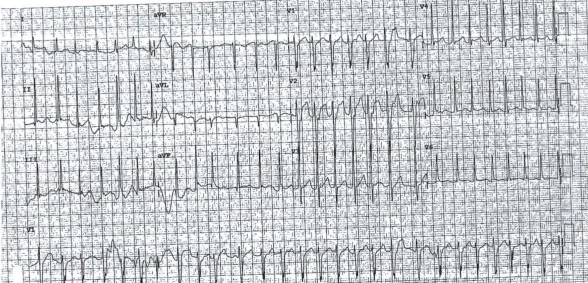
ECG showing chaotic atrial tachycardia/atrial fibrillation with rapid ventricular response at a rate of 166 beats per minute. QRS, 97 ms; QTc, 492 ms.
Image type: electrography (ekg)